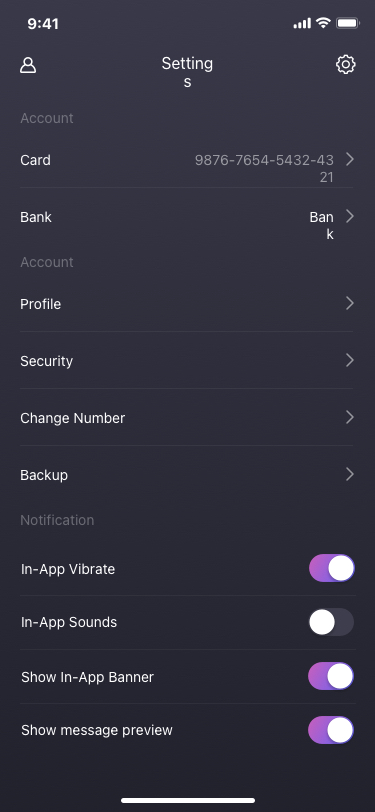
Text in this UI design:
Settings
Profile
Security
Change Number
Backup
Account
Card
9876-7654-5432-4321
Bank
Bank
Account
Notification
In-App Vibrate
In-App Sounds
Show In-App Banner
Show message preview